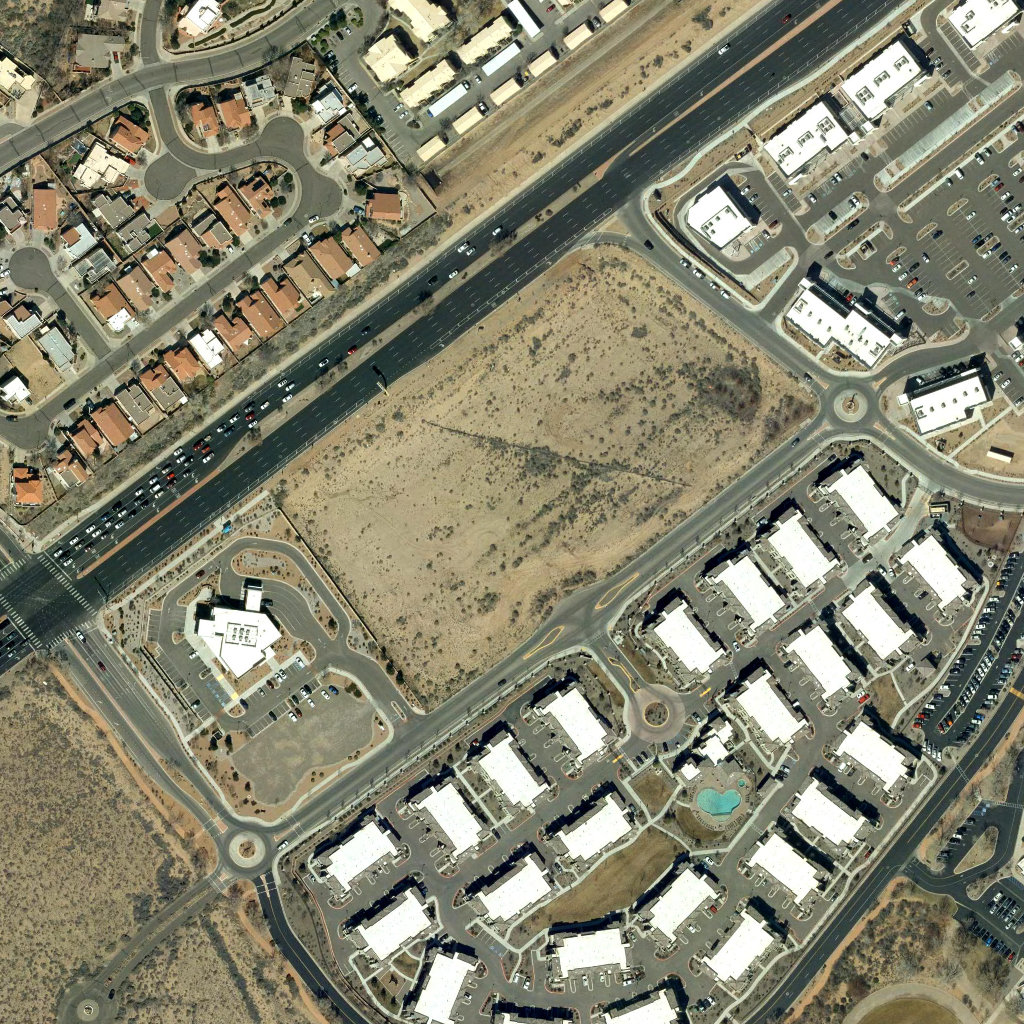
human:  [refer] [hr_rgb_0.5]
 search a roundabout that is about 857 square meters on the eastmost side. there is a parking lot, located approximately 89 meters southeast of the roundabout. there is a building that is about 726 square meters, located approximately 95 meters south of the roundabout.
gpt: <box>[[78, 34, 87, 43, 0]]</box>

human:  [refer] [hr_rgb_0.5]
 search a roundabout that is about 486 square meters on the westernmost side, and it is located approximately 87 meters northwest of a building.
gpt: <box>[[20, 79, 27, 86, 0]]</box>

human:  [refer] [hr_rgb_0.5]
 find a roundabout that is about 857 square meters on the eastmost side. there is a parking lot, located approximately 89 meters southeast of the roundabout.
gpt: <box>[[78, 34, 87, 43, 0]]</box>

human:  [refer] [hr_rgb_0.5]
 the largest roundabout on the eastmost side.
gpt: <box>[[78, 34, 87, 43, 0]]</box>